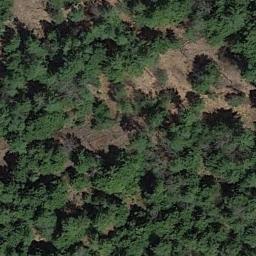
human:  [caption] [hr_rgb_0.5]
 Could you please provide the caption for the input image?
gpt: Many green trees are in a forest .

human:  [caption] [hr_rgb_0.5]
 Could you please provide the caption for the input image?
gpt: There are several bare lands in this forest .

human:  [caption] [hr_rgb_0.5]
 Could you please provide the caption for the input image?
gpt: The forest has a lot of sparse green trees .

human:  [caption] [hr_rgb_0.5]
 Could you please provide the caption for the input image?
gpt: The forest is on the bare land .

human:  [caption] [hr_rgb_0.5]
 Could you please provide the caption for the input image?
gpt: There are some brown bare land in a green forest .